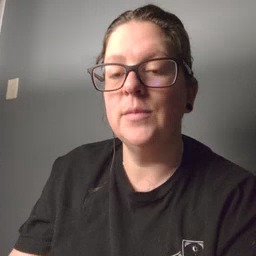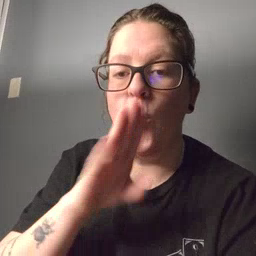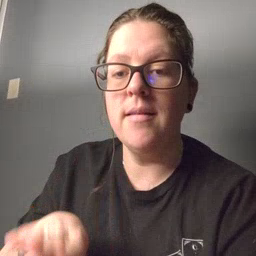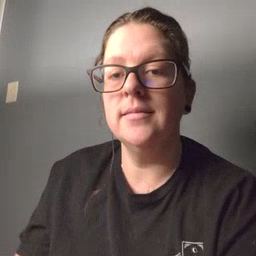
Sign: quiet